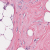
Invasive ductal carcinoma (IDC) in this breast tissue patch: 1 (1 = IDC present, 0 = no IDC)